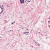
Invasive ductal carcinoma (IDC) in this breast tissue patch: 0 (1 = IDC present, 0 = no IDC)